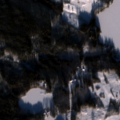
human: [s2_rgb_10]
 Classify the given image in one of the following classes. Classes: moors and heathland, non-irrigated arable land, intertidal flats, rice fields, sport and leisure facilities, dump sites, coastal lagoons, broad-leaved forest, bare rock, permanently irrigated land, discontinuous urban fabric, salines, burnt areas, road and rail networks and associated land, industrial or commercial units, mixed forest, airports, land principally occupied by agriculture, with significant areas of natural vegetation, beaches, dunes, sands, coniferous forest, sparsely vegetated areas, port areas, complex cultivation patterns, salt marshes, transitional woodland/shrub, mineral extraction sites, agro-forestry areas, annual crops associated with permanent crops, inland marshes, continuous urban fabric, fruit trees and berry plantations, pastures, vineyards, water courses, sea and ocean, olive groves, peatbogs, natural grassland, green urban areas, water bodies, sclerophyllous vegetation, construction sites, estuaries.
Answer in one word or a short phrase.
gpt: non-irrigated arable land, coniferous forest, mixed forest, transitional woodland/shrub, water bodies